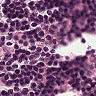
Metastatic tissue present: no